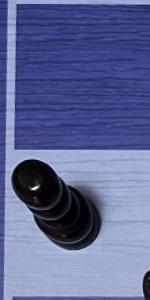
Label: Pawn_Black